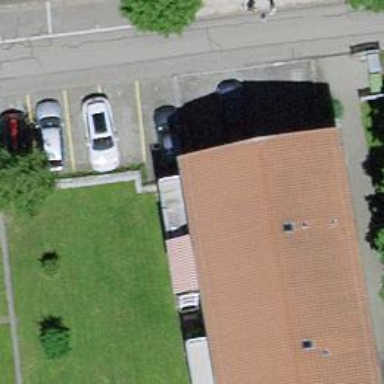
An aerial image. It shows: Residential building.